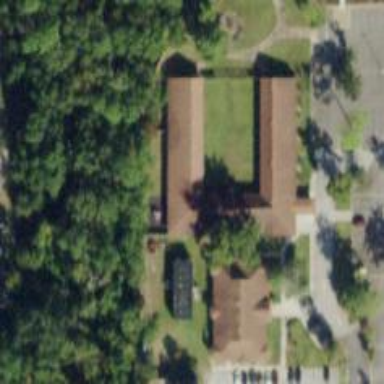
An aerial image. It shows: Beautiful church building.